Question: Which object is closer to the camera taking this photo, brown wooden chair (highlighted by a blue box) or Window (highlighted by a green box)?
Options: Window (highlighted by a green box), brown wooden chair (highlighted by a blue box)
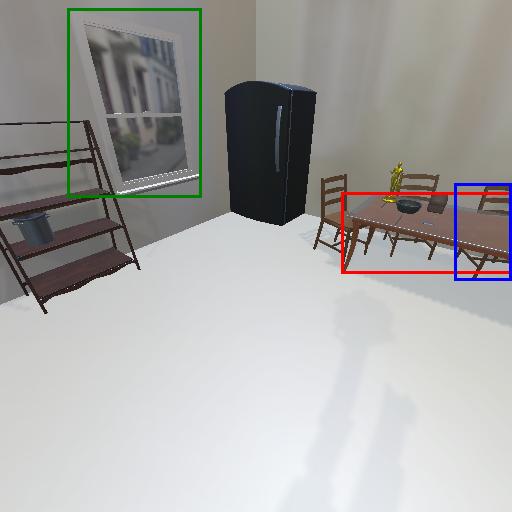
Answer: Window (highlighted by a green box)